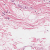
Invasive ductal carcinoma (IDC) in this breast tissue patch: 0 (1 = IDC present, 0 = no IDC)